Question: I am making my first Android program.
I am making a local chat program. Both persons can type and chat on same device. The layout looks like something below.
What do you think is the best layout for this? For now I am thinking of ListActivity.
Any link to code would also be helpful.
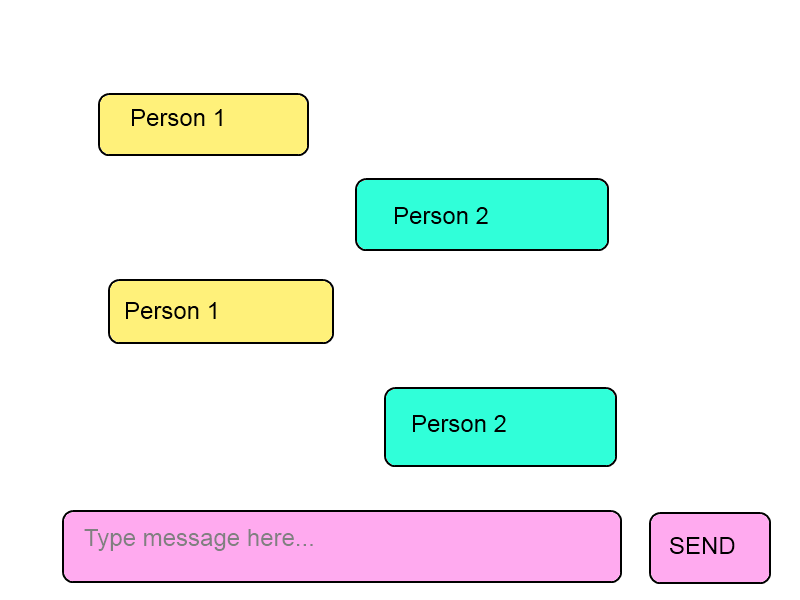
Answer: Yeah, use a list activity where the layout consists of a relative layout which contains the listview and on top the container for the message edittext and the button.
In the listview adapter add some logic which sets the align of the text-container either to the left or the right site depending on which person wrote the text and you're good to go.